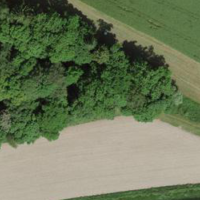
EUNIS habitat code: 52
Species observed at this site:
Lamium galeobdolon